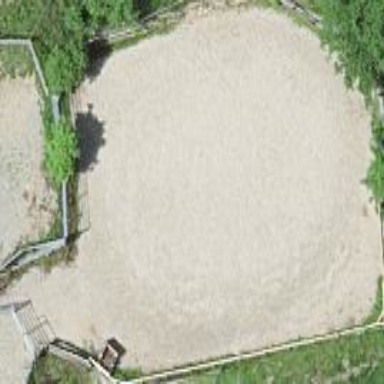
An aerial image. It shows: Equestrian pitch for leisure land activities.